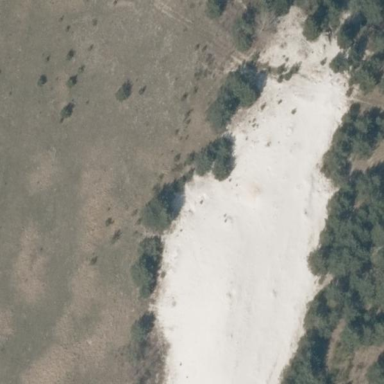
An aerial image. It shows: Natural area covered with sand.